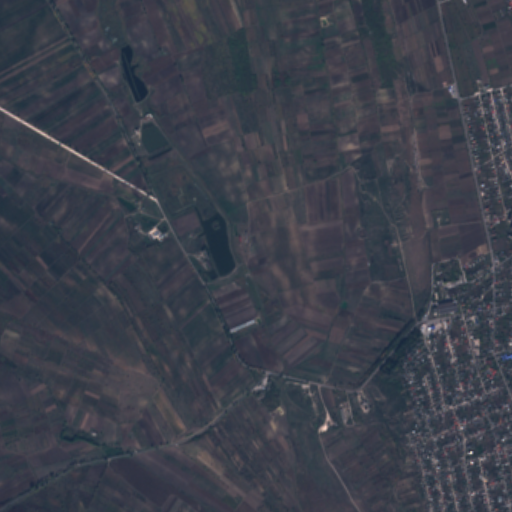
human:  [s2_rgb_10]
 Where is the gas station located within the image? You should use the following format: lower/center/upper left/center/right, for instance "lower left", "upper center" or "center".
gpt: The gas station is located in the upper right of the image.
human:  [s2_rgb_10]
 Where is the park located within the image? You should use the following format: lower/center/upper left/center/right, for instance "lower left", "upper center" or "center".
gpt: The park is located in the upper right of the image.
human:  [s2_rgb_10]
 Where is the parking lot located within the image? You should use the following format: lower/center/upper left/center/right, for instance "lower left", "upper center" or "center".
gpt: The parking lot is located in the upper right of the image.
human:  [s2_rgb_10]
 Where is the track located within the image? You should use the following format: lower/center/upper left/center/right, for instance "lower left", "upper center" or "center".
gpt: There is no track in the image.